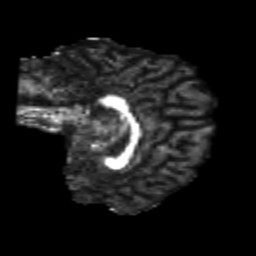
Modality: FA
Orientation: sagittal
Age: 25
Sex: male
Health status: healthy
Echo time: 0.074 s